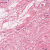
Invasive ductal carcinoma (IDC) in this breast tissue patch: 0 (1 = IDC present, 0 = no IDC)